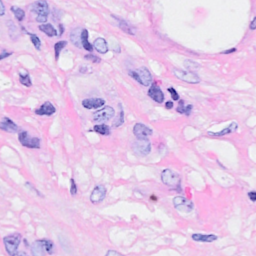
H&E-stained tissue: Breast